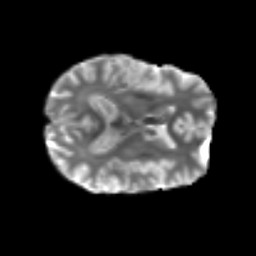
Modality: T2w
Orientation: axial
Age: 58
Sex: male
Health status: ill
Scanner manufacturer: siemens
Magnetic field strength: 3 T
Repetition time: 8.7 s
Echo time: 0.11 s